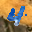
Label: 4